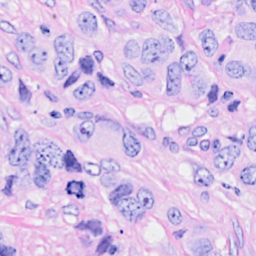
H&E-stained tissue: Breast